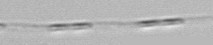
Label: Pseudo-nitzschia